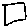
Label: square